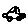
Label: car